Aerial crown-view tile of a tropical tree (Barro Colorado Island, Panama), acquired 20241014:
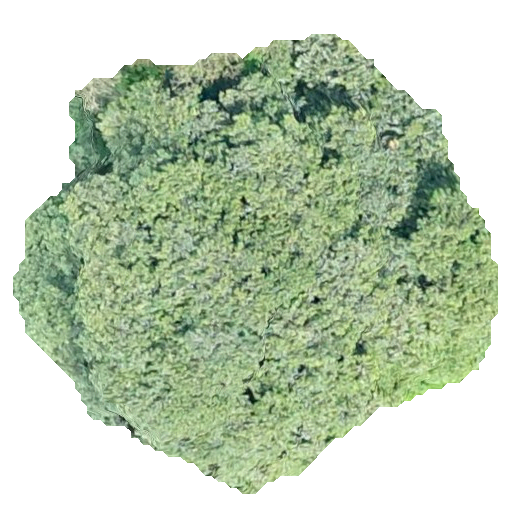
Species: Luehea seemannii
GBIF accepted scientific name: Luehea seemannii
Crown area: 240.819 m²